Question: I was creating an interface in using the Ribbon Control where I faced this problem. The screenshots below explain it.

The XAML Markup is as such.
'''
<ribbon:RibbonGroup x:Name="PSO2" Header="Data Entry Section">
<ribbon:RibbonTextBox Label="x1_min" SmallImageSource="Images/Document.png" TextBoxWidth="50"/>
<ribbon:RibbonTextBox Label="x1_max" SmallImageSource="Images/Document.png" TextBoxWidth="50"/>
<ribbon:RibbonTextBox Label="x2_min" SmallImageSource="Images/Document.png" TextBoxWidth="50"/>
<ribbon:RibbonTextBox Label="x2_max" SmallImageSource="Images/Document.png" TextBoxWidth="50"/>
<ribbon:RibbonTextBox Label="Iterations" SmallImageSource="Images/Document.png" TextBoxWidth="50"/>
'''
I wanted the TextBoxes to be exactly aligned however no matter whatever I did the didn't align. Setting or un-seeting the property didn't help either. Any solutions? Sorry I have <10 reputations so couldn't post an image directly.
Thanks for any help.
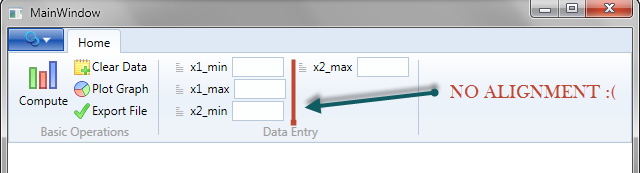
Answer: It is a little hacky, but the solution I found is to forget about trying to align the elements using the Ribbon element alignment controls directly and align the elements using a grid within the 'RibbonGroup'
The first challenge is the grid itself doesn't align properly within the ribbon group, but I solved that by binding the width of the grid to the width of the ribbon group, so it will be resized as the ribbon group gets resized.
The 2nd is aligning the labels since the label is part of the 'RibbonTextBox' control. The solution there is to use another control to provide the text label ('Label' or 'TextBlock') and just leave 'RibbonTextBox.Label' blank.
'''
<RibbonGroup x:Name="PSO2" Header="Data Entry Section" Width="270">
<Grid Width="{Binding ElementName=PSO2, Path=ActualWidth}" >
<Grid.ColumnDefinitions>
<ColumnDefinition Width="Auto" />
<ColumnDefinition Width="Auto" />
<ColumnDefinition Width="Auto" />
<ColumnDefinition Width="Auto" />
</Grid.ColumnDefinitions>
<Grid.RowDefinitions>
<RowDefinition Height="Auto" />
<RowDefinition Height="Auto" />
<RowDefinition Height="Auto" />
</Grid.RowDefinitions>
<TextBlock Text="x1_min" Grid.Column="0" Grid.Row="0" />
<RibbonTextBox Label="" SmallImageSource="Images/Document.png" TextBoxWidth="50" Grid.Column="1" Grid.Row="0"/>
<TextBlock Text="x1_max" Grid.Column="0" Grid.Row="1" />
<RibbonTextBox Label="" SmallImageSource="Images/Document.png" TextBoxWidth="50" Grid.Column="1" Grid.Row="1"/>
<TextBlock Text="x2_min" Grid.Column="0" Grid.Row="2" />
<RibbonTextBox Label="" SmallImageSource="Images/Document.png" TextBoxWidth="50" Grid.Column="1" Grid.Row="2"/>
<TextBlock Text="x2_max" Grid.Column="2" Grid.Row="0" />
<RibbonTextBox Label="" SmallImageSource="Images/Document.png" TextBoxWidth="50" Grid.Column="3" Grid.Row="0"/>
<TextBlock Text="Iterations" Grid.Column="2" Grid.Row="1" />
<RibbonTextBox Label="" SmallImageSource="Images/Document.png" TextBoxWidth="50" Grid.Column="3" Grid.Row="1"/>
</Grid>
</RibbonGroup>
'''
And using this, you end up with a RibbonGroup that looks like

The biggest limitation is the RibbonTextBox's image going to be misplaced between the label and the text box. To overcome this, you would have to add an extra column set and put the icon in there instead of using RibbonTextBox.SmallImageSource